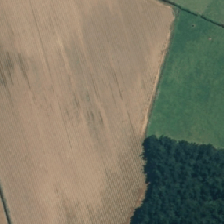
Land cover: shortrotation_cropland